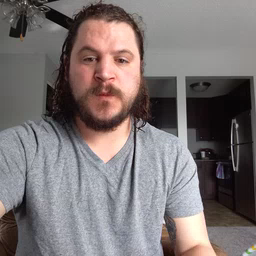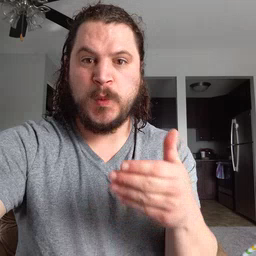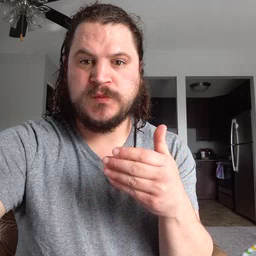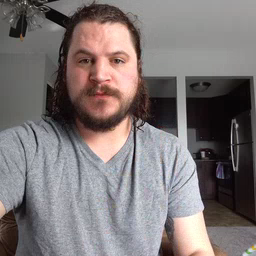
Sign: close